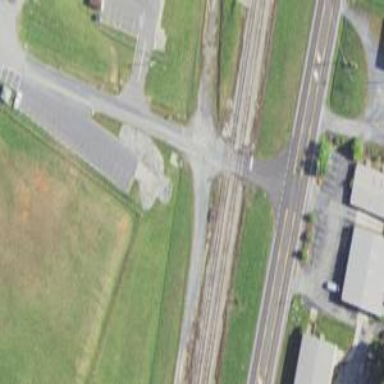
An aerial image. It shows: Railway level crossing.